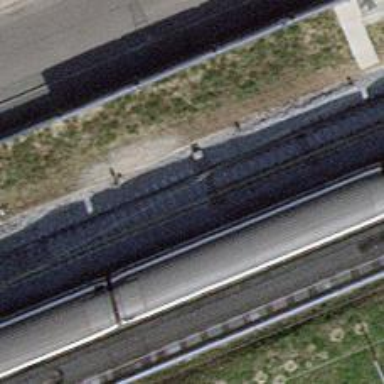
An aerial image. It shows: Railway switch.